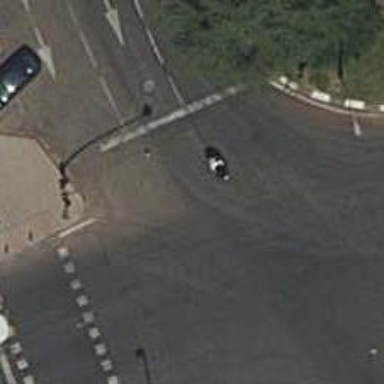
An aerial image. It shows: Road with traffic signals.